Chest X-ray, AP view. Patient: 52 years old, sex M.
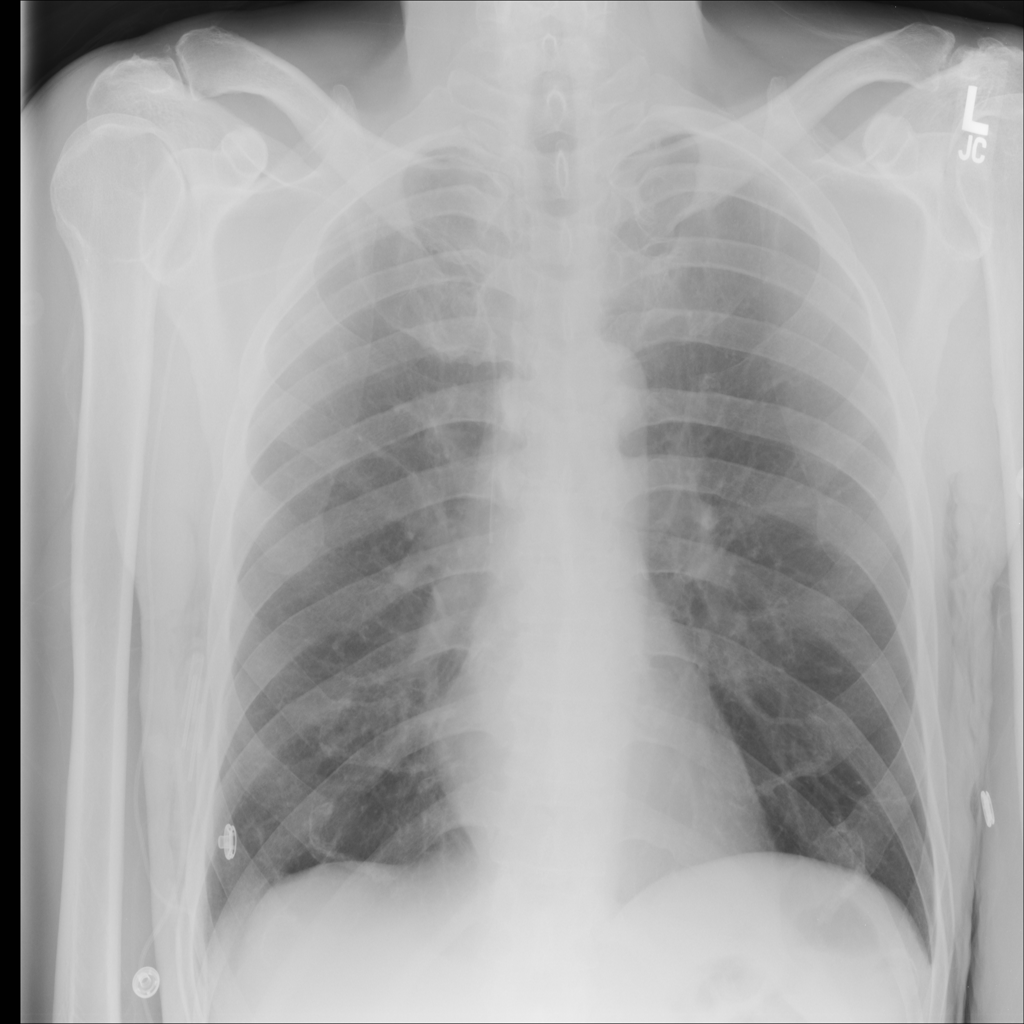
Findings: No Finding